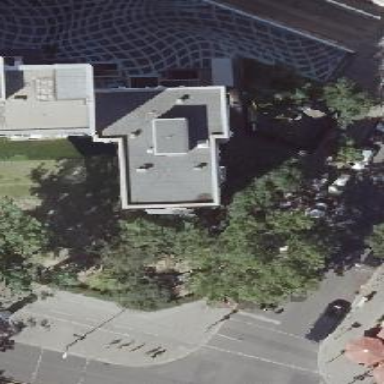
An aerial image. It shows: Building with apartments and flat roof.